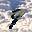
Label: 9